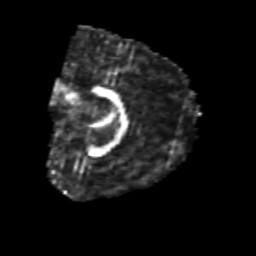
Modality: FA
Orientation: sagittal
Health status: healthy
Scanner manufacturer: philips
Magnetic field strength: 3 T
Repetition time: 6.964 s
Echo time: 0.092 s